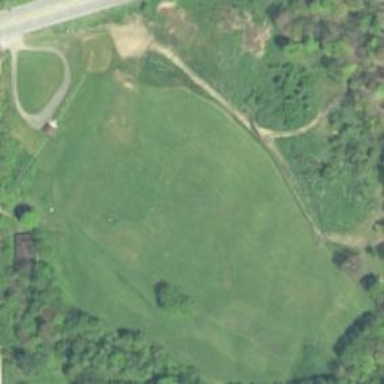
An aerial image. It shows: Grassy area used as driving range for golf.